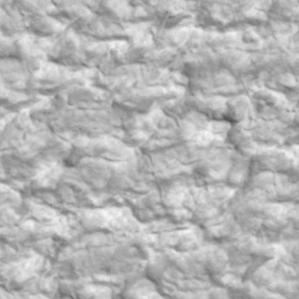
Label: non_frost